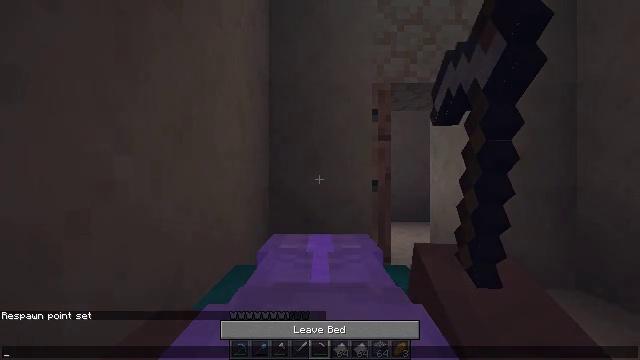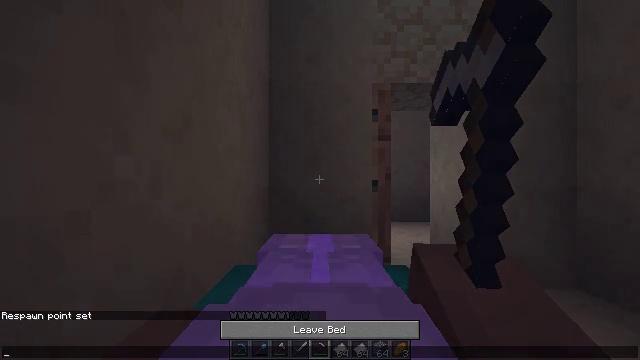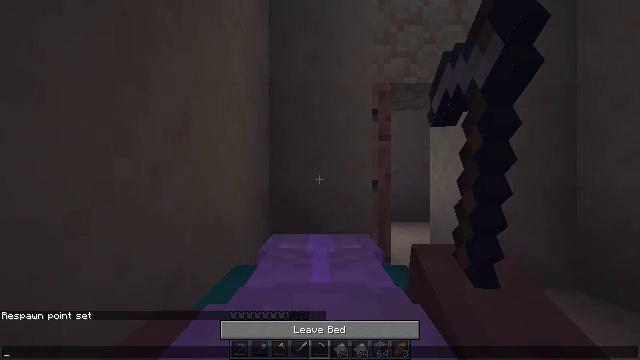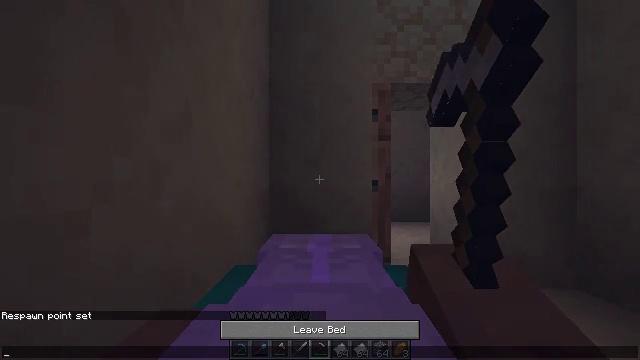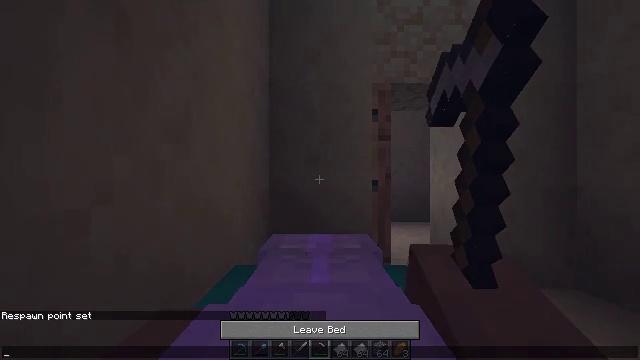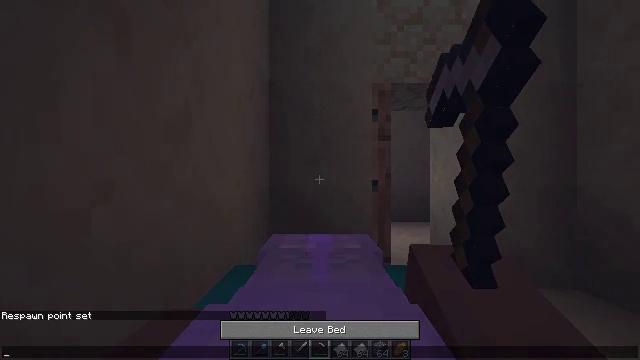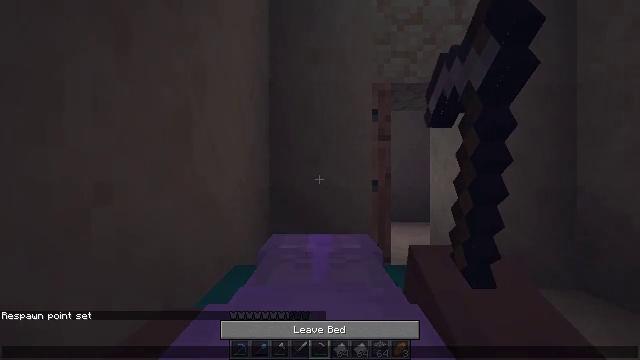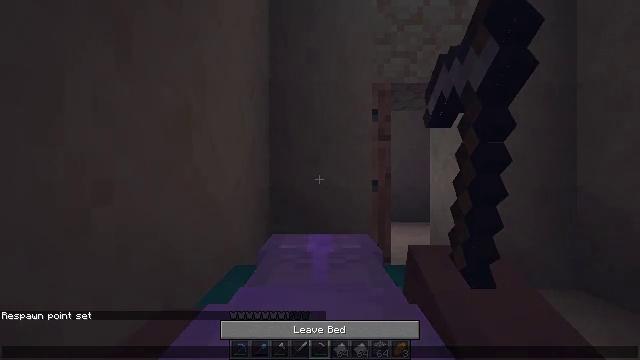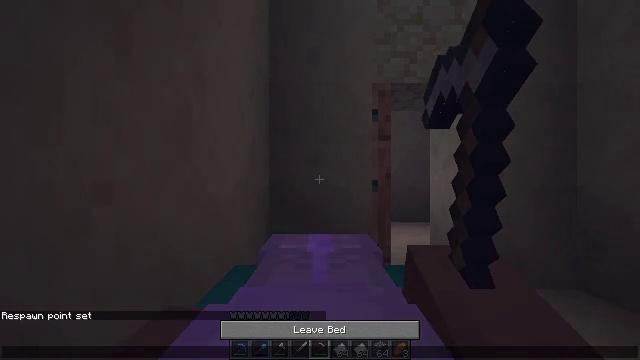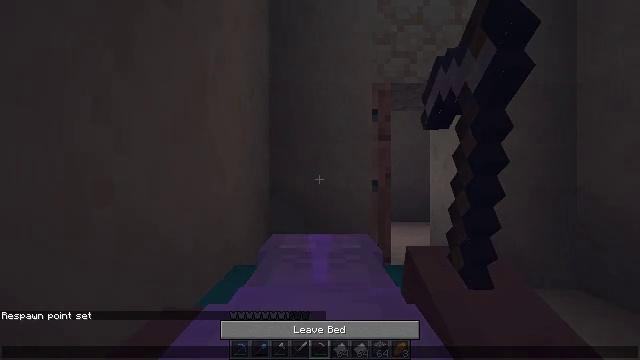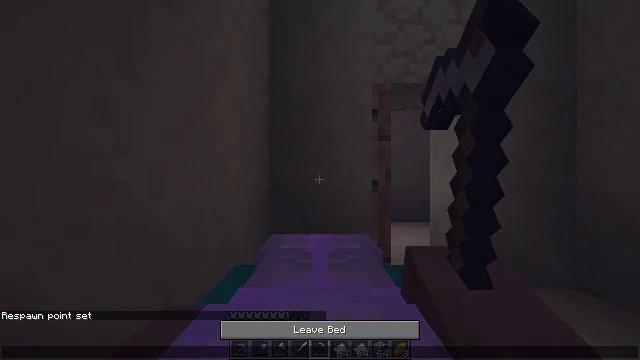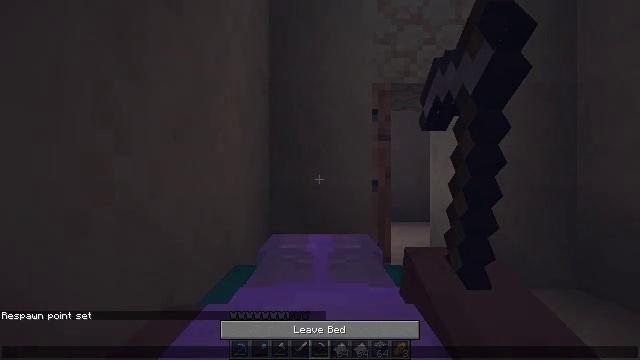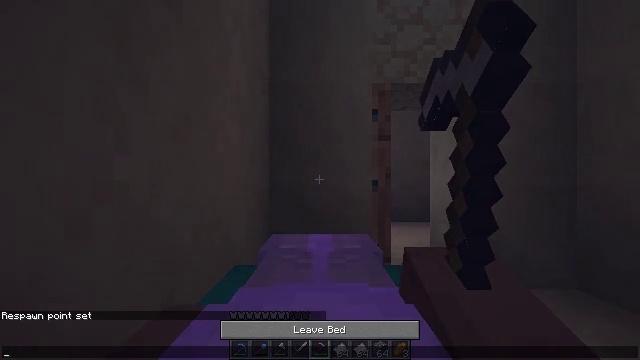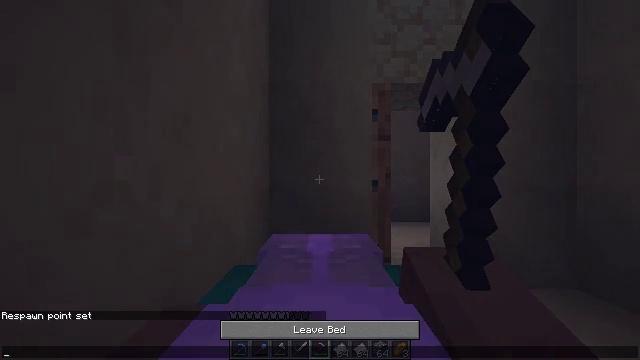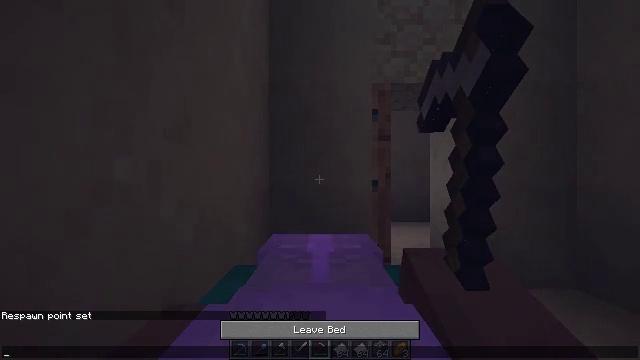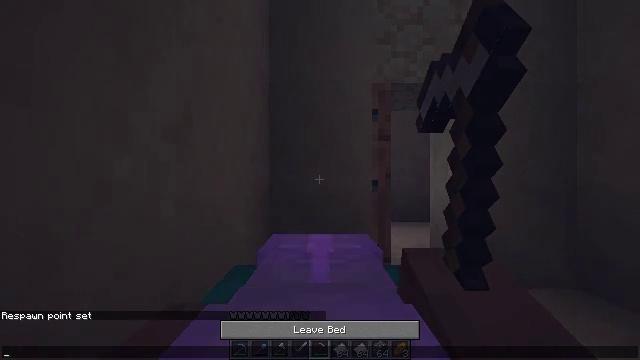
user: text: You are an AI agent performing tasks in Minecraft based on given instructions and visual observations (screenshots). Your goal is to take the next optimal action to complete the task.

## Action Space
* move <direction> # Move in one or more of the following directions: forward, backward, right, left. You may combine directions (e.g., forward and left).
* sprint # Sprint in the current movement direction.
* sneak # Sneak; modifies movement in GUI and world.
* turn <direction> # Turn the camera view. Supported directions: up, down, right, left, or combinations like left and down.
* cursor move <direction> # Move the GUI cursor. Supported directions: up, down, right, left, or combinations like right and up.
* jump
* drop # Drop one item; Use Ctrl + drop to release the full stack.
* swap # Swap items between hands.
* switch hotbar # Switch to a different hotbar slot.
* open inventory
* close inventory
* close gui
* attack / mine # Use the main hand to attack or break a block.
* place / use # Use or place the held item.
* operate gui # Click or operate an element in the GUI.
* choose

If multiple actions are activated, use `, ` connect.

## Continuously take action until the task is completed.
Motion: motion action
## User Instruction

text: Remove an iron hoe from the inventory.
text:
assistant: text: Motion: no_op
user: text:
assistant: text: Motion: no_op
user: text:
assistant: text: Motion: no_op
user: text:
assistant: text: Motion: no_op
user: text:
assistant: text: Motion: no_op
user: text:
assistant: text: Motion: no_op
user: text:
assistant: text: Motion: no_op
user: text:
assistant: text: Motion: no_op
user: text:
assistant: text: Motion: no_op
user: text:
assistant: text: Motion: no_op
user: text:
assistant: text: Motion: no_op
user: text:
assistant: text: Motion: no_op
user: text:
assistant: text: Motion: no_op
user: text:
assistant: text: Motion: no_op
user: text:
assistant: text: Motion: no_op
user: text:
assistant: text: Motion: no_op
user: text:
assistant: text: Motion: no_op
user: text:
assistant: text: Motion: no_op
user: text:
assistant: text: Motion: no_op
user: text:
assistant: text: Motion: no_op
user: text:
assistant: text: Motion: no_op
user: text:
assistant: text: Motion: no_op
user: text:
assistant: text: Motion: no_op
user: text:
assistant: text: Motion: no_op
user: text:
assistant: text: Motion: no_op
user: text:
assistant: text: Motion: no_op
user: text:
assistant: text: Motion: no_op
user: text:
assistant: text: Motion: no_op
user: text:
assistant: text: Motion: no_op
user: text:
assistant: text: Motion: no_op